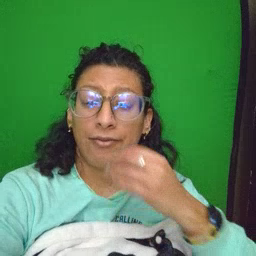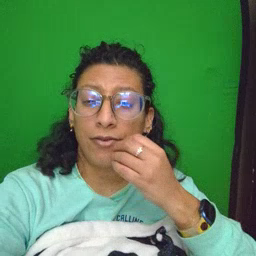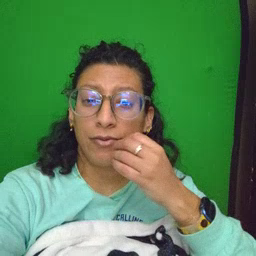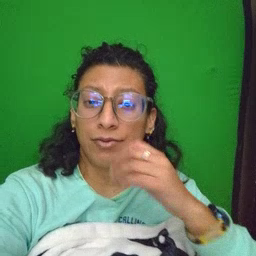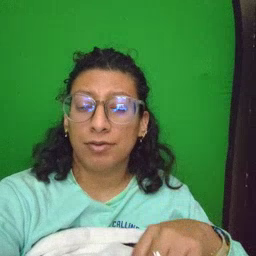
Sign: food